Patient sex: M
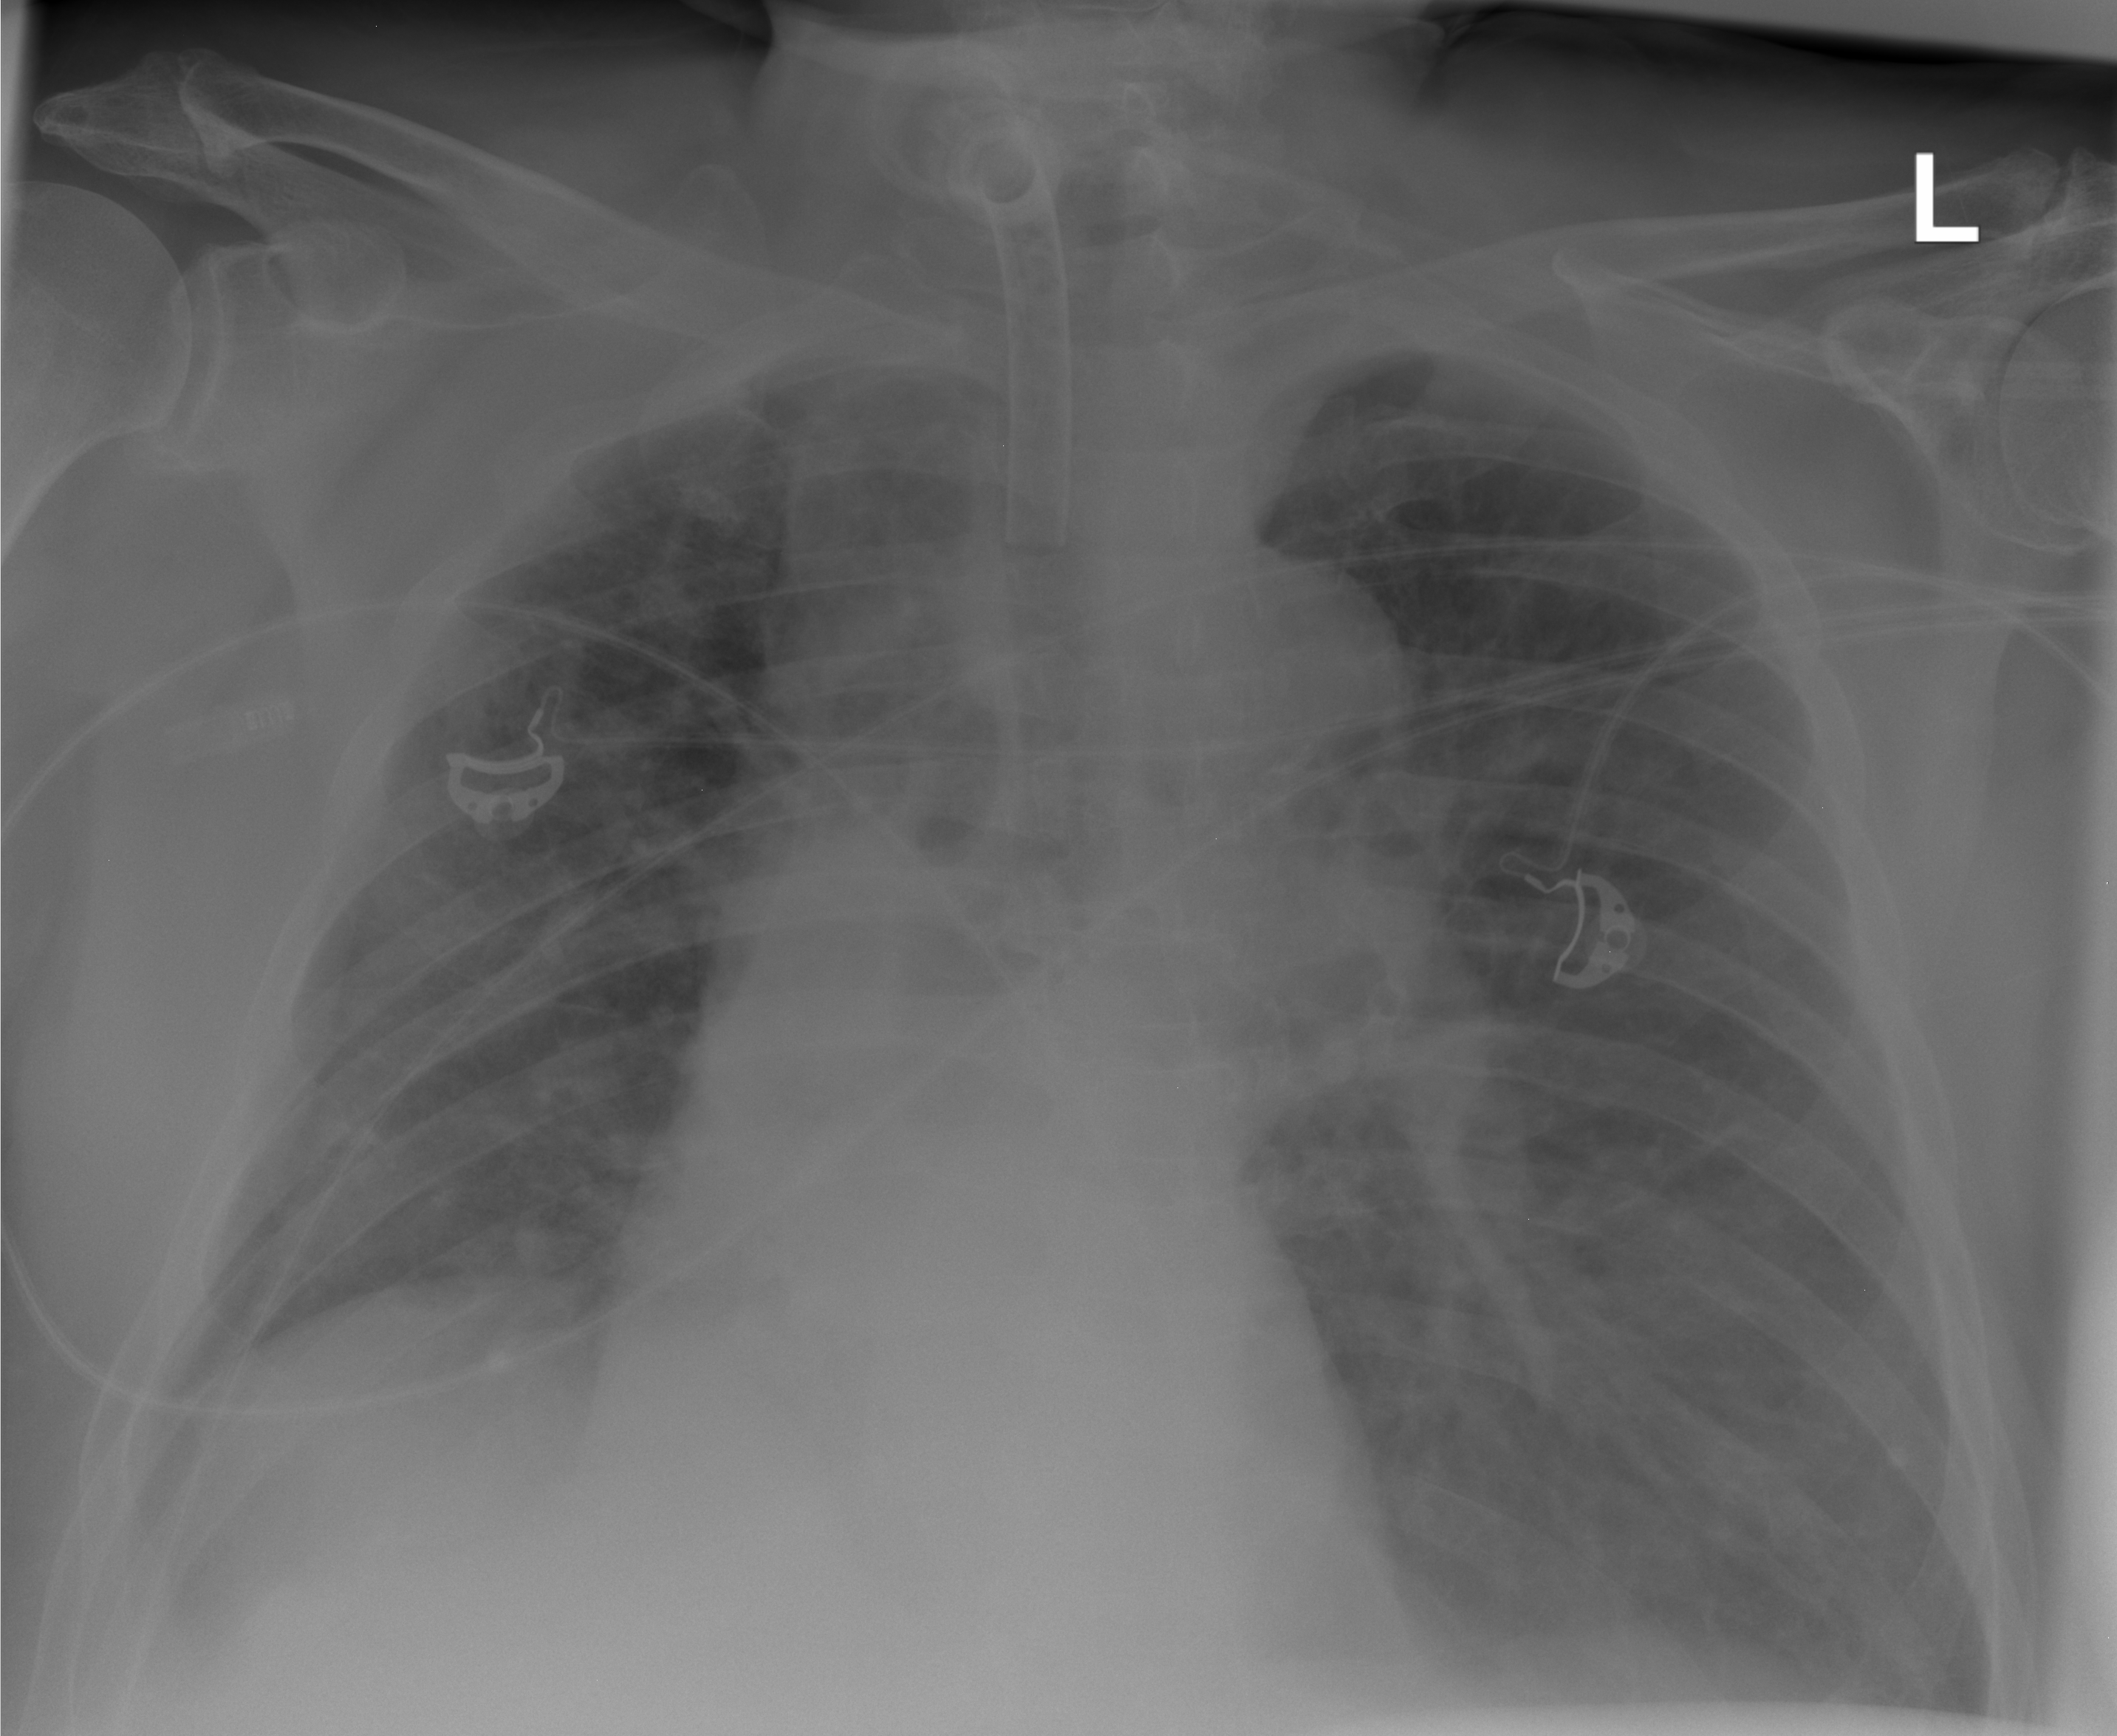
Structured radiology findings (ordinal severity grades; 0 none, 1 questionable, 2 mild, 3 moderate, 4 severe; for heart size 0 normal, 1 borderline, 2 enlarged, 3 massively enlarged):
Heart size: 0
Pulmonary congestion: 1
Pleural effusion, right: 1
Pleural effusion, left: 2
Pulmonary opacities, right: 0
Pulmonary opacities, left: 0
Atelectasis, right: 1
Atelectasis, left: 2